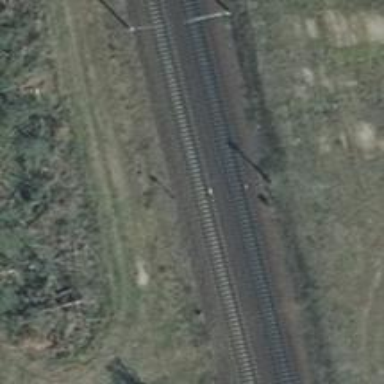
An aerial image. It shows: Railway signal.